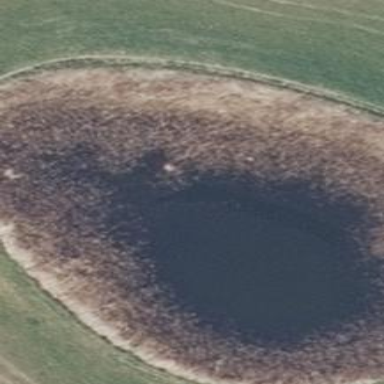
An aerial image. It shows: Beautiful wet meadow natural wetland.